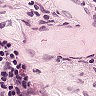
Metastatic tissue present: no